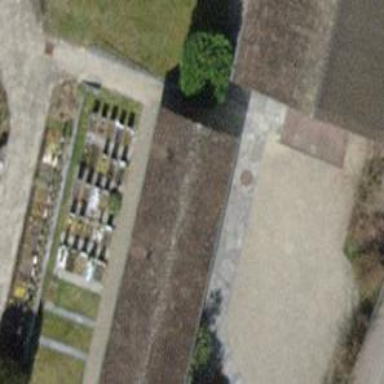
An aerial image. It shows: Toilets.